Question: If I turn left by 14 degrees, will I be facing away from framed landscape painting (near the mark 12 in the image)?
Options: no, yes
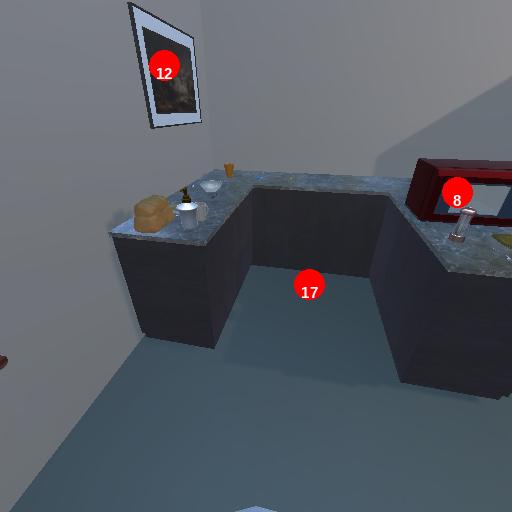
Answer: no